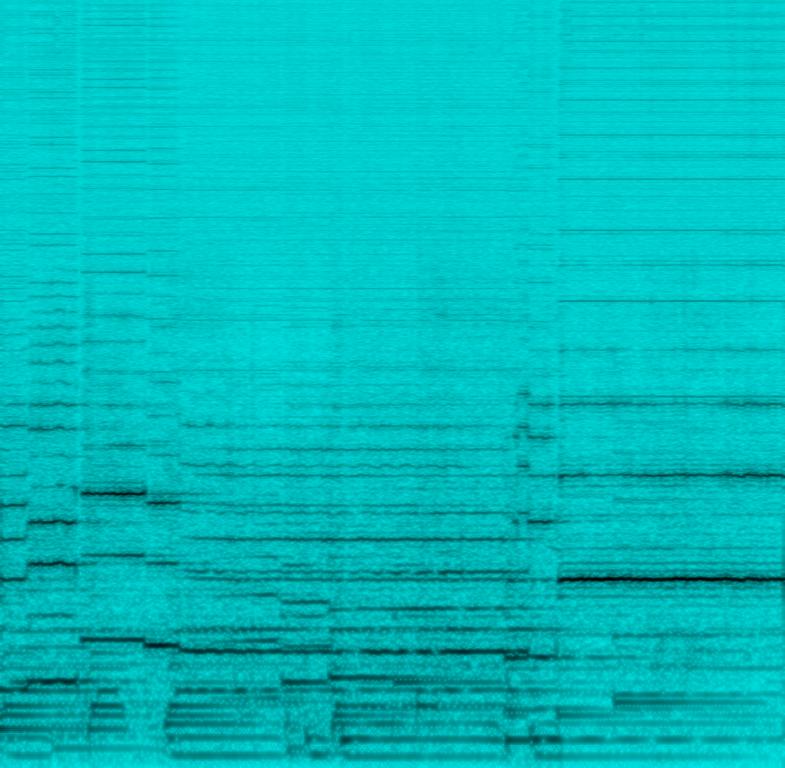
The jazz music features a clarinet playing a melody that's ending a song. A big band that incorporates a jazz acoustic guitar accompanies the clarinet. The tempo is slow and the style is ballad. The medium quality audio recording leads me to believe this is an older recording.